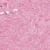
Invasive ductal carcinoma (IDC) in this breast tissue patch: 0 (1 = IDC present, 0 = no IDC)